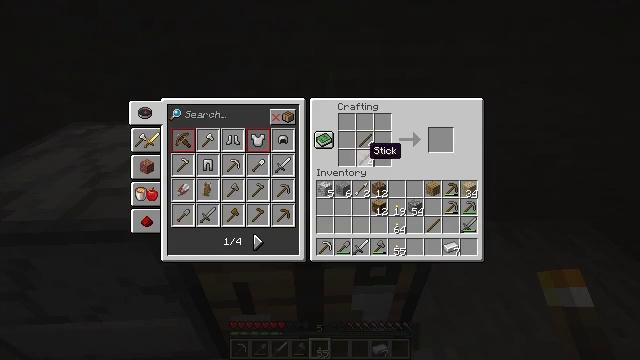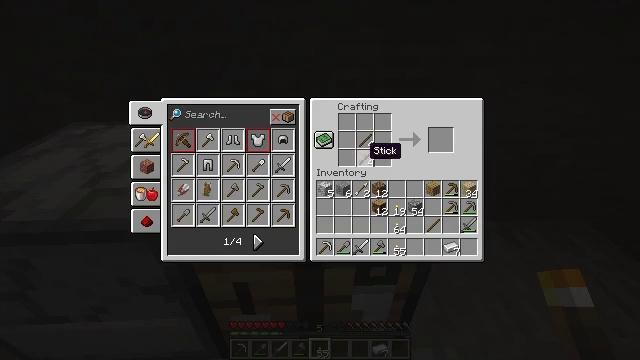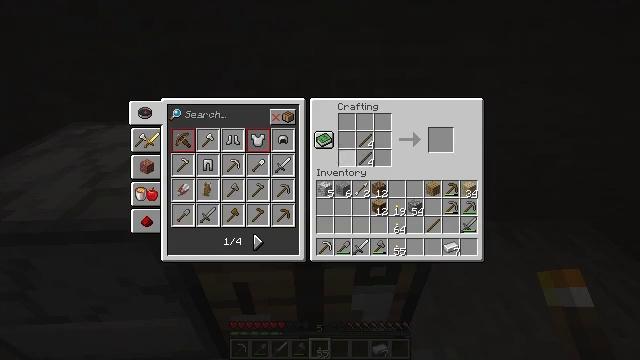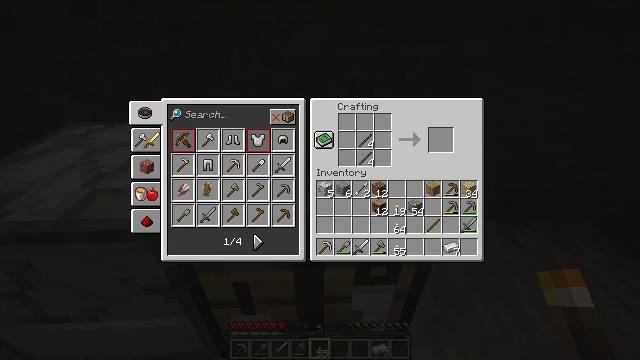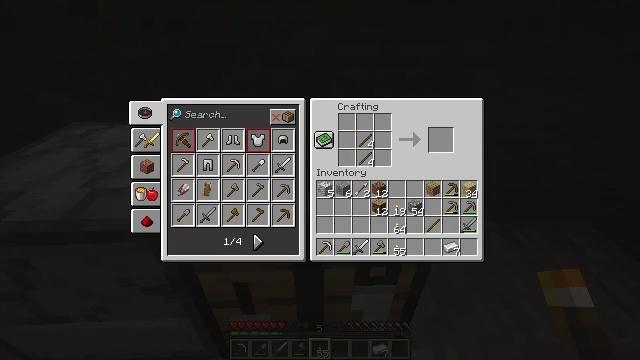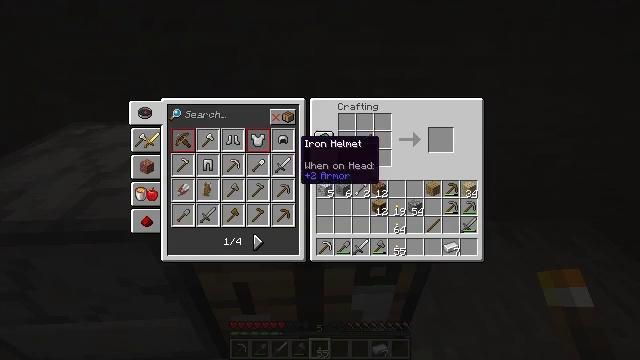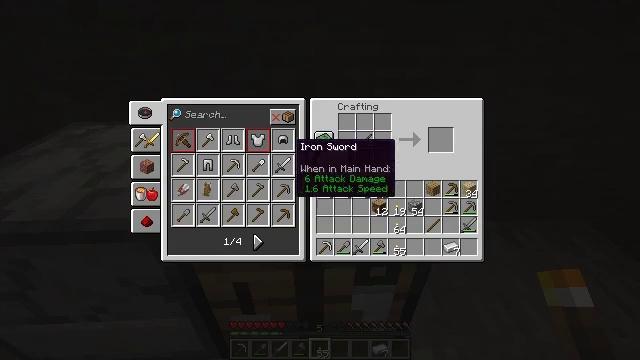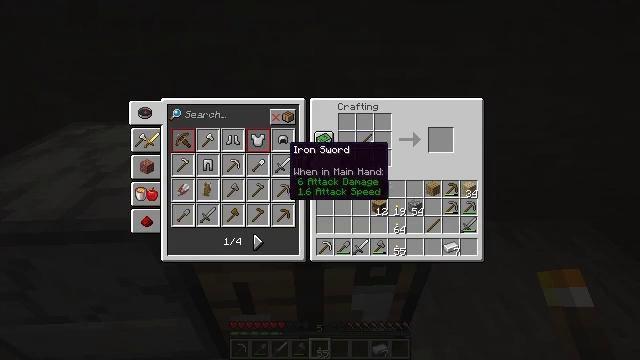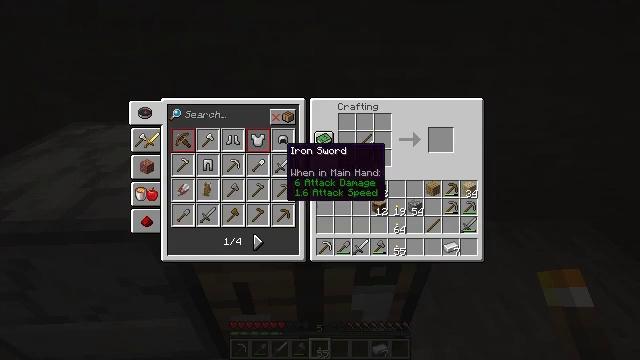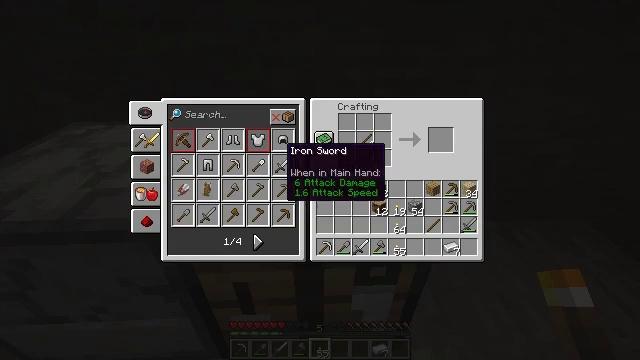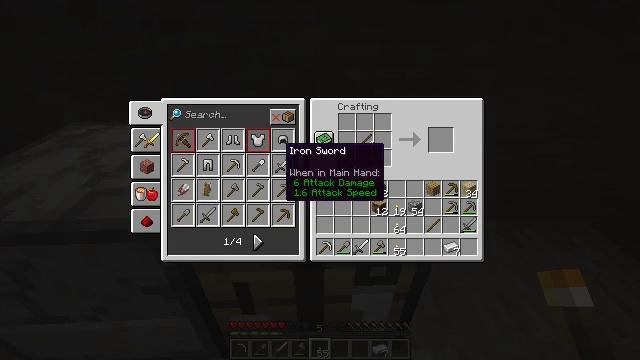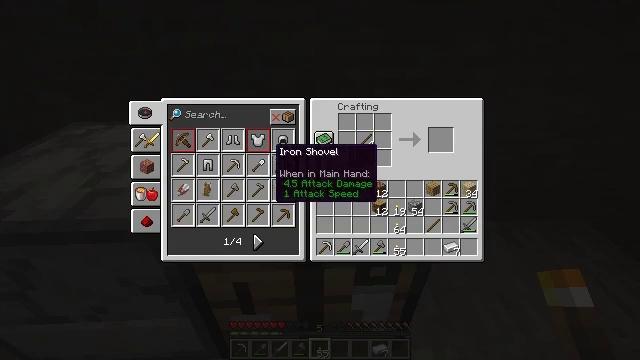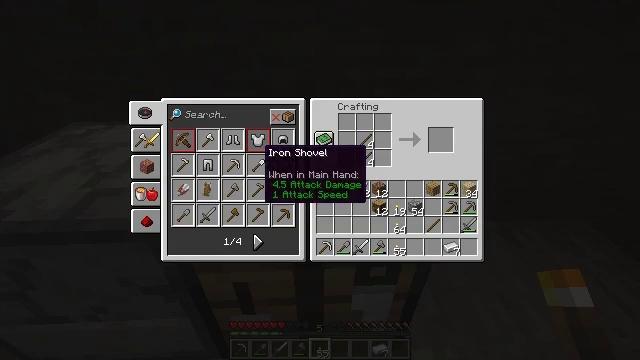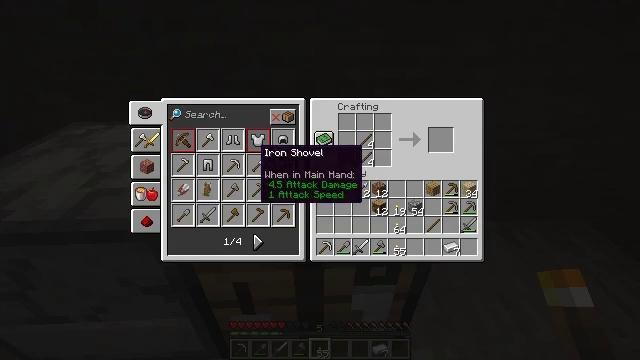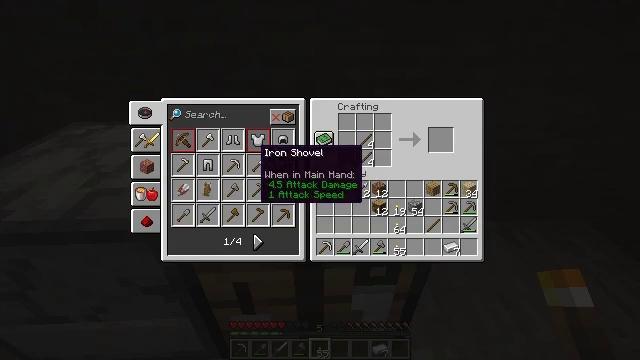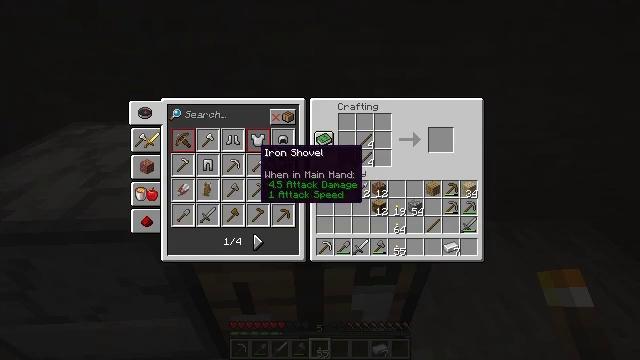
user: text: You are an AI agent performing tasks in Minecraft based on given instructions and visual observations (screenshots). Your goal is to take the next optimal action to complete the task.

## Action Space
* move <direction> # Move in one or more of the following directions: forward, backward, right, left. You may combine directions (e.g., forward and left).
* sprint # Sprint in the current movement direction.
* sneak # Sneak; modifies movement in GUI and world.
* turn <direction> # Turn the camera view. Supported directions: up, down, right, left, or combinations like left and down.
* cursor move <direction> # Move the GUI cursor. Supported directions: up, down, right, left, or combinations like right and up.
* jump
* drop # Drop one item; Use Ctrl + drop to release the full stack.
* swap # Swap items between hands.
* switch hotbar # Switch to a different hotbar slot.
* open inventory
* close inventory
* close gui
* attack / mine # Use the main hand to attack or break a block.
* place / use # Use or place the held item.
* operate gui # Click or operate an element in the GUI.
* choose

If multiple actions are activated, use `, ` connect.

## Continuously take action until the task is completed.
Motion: motion action
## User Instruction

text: Combine sticks and iron to craft an iron shovel.
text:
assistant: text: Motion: no_op
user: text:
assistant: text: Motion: cursor move left
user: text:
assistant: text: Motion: cursor move left
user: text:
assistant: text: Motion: cursor move left
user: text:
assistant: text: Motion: cursor move left
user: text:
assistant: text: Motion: no_op
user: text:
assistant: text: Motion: cursor move left
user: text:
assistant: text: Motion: no_op
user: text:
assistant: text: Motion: no_op
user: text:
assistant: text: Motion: no_op
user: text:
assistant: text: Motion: cursor move left
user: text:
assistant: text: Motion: cursor move left
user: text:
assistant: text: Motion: no_op
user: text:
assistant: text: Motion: no_op
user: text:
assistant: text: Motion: no_op
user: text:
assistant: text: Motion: operate gui
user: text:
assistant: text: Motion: operate gui
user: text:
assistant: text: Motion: operate gui
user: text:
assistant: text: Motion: operate gui
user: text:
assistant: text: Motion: cursor move right
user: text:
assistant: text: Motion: cursor move right and up
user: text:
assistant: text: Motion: cursor move right
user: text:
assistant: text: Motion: cursor move right
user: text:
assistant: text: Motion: no_op
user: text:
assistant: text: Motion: no_op
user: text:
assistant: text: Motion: no_op
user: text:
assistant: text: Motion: no_op
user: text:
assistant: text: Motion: no_op
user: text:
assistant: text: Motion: no_op
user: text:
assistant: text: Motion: operate gui